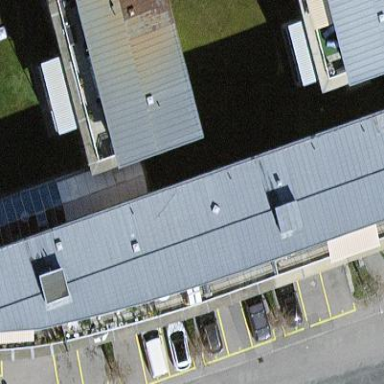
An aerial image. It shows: The apartments have grey gravel roofing.